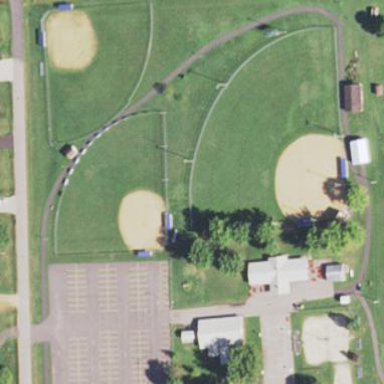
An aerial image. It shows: Baseball pitch for leisure and sports activities.